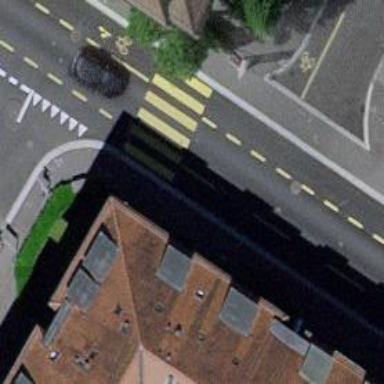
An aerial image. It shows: Kerb serving as barrier.